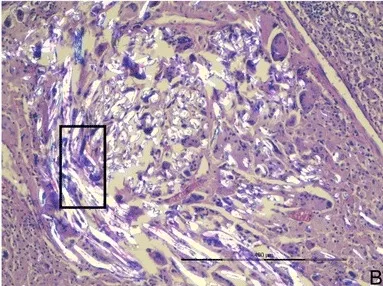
Histological work-up of the retrieved material (scale 400 mum). Dense fibroblast proliferation with extensive macrophage clusters and multinuclear giant cells (box), which have phagocytosed filiform foreign matter that turns birefringent in polarized light.
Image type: pathology (h&e)